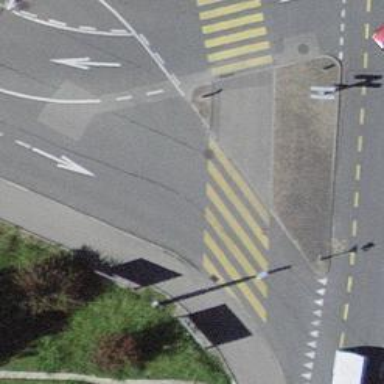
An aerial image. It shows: Marked crossing on the road with clear markings.